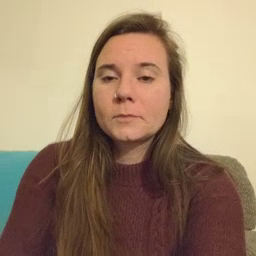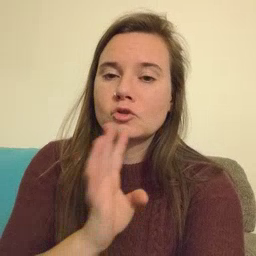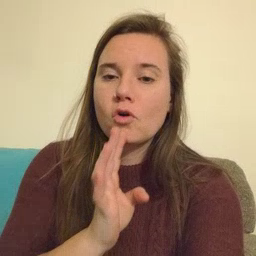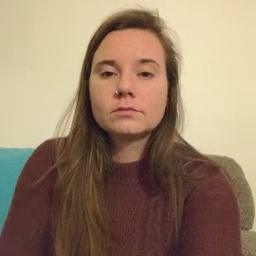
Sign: talk